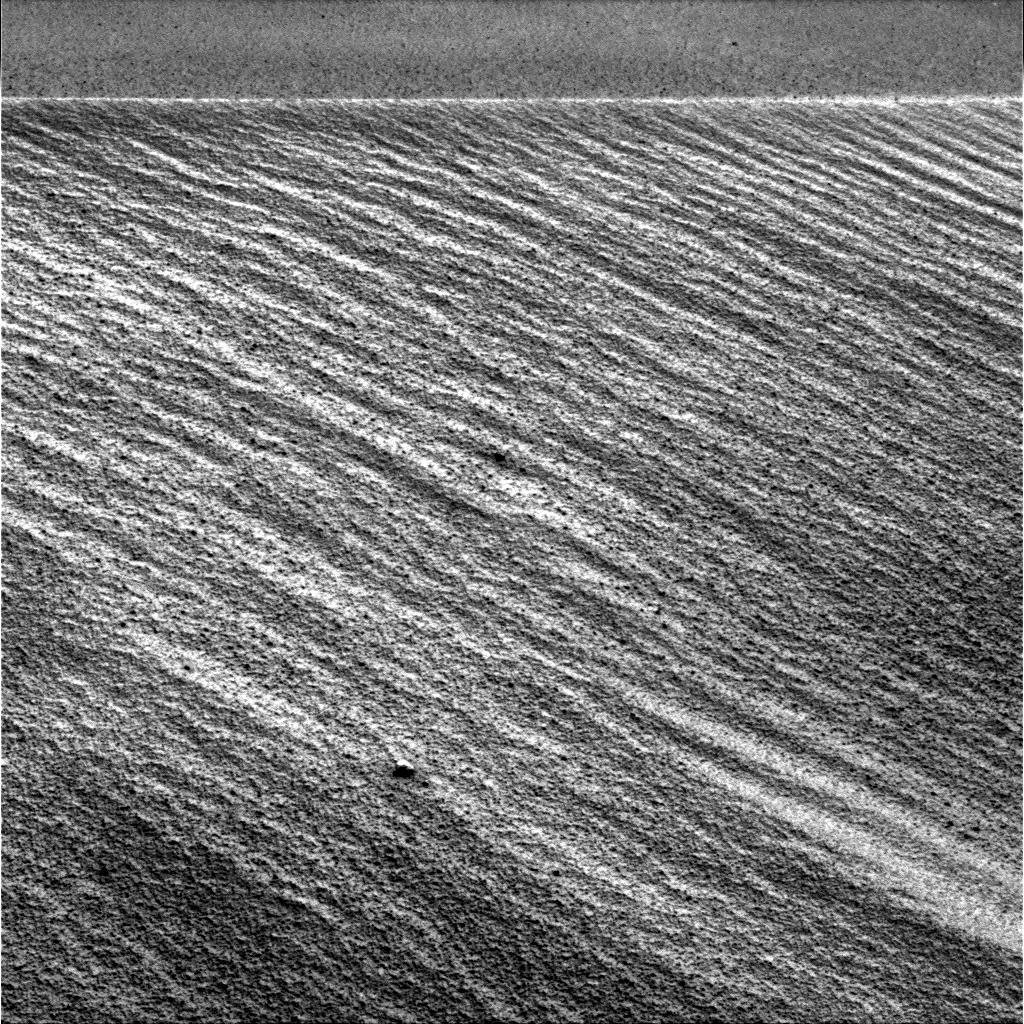
Terrain classes present: Gravel / Sand / Soil